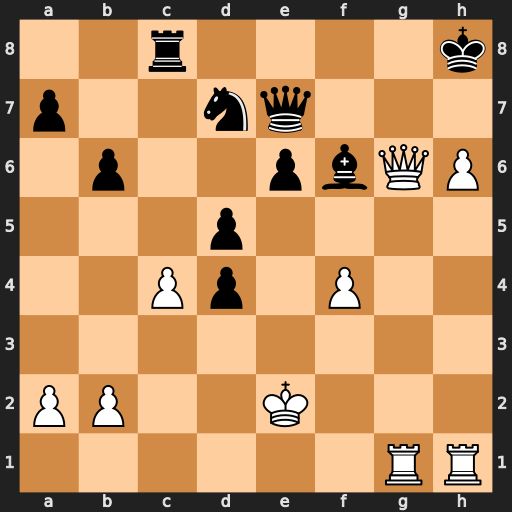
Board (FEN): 2r4k/p2nq3/1p2pbQP/3p4/2Pp1P2/8/PP2K3/6RR
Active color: w
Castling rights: -
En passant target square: -
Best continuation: Qg7+ Bxg7 hxg7+ Kg8 Rh8+ Kf7 Rxc8